Platform: macOS
Application: Arc Browser
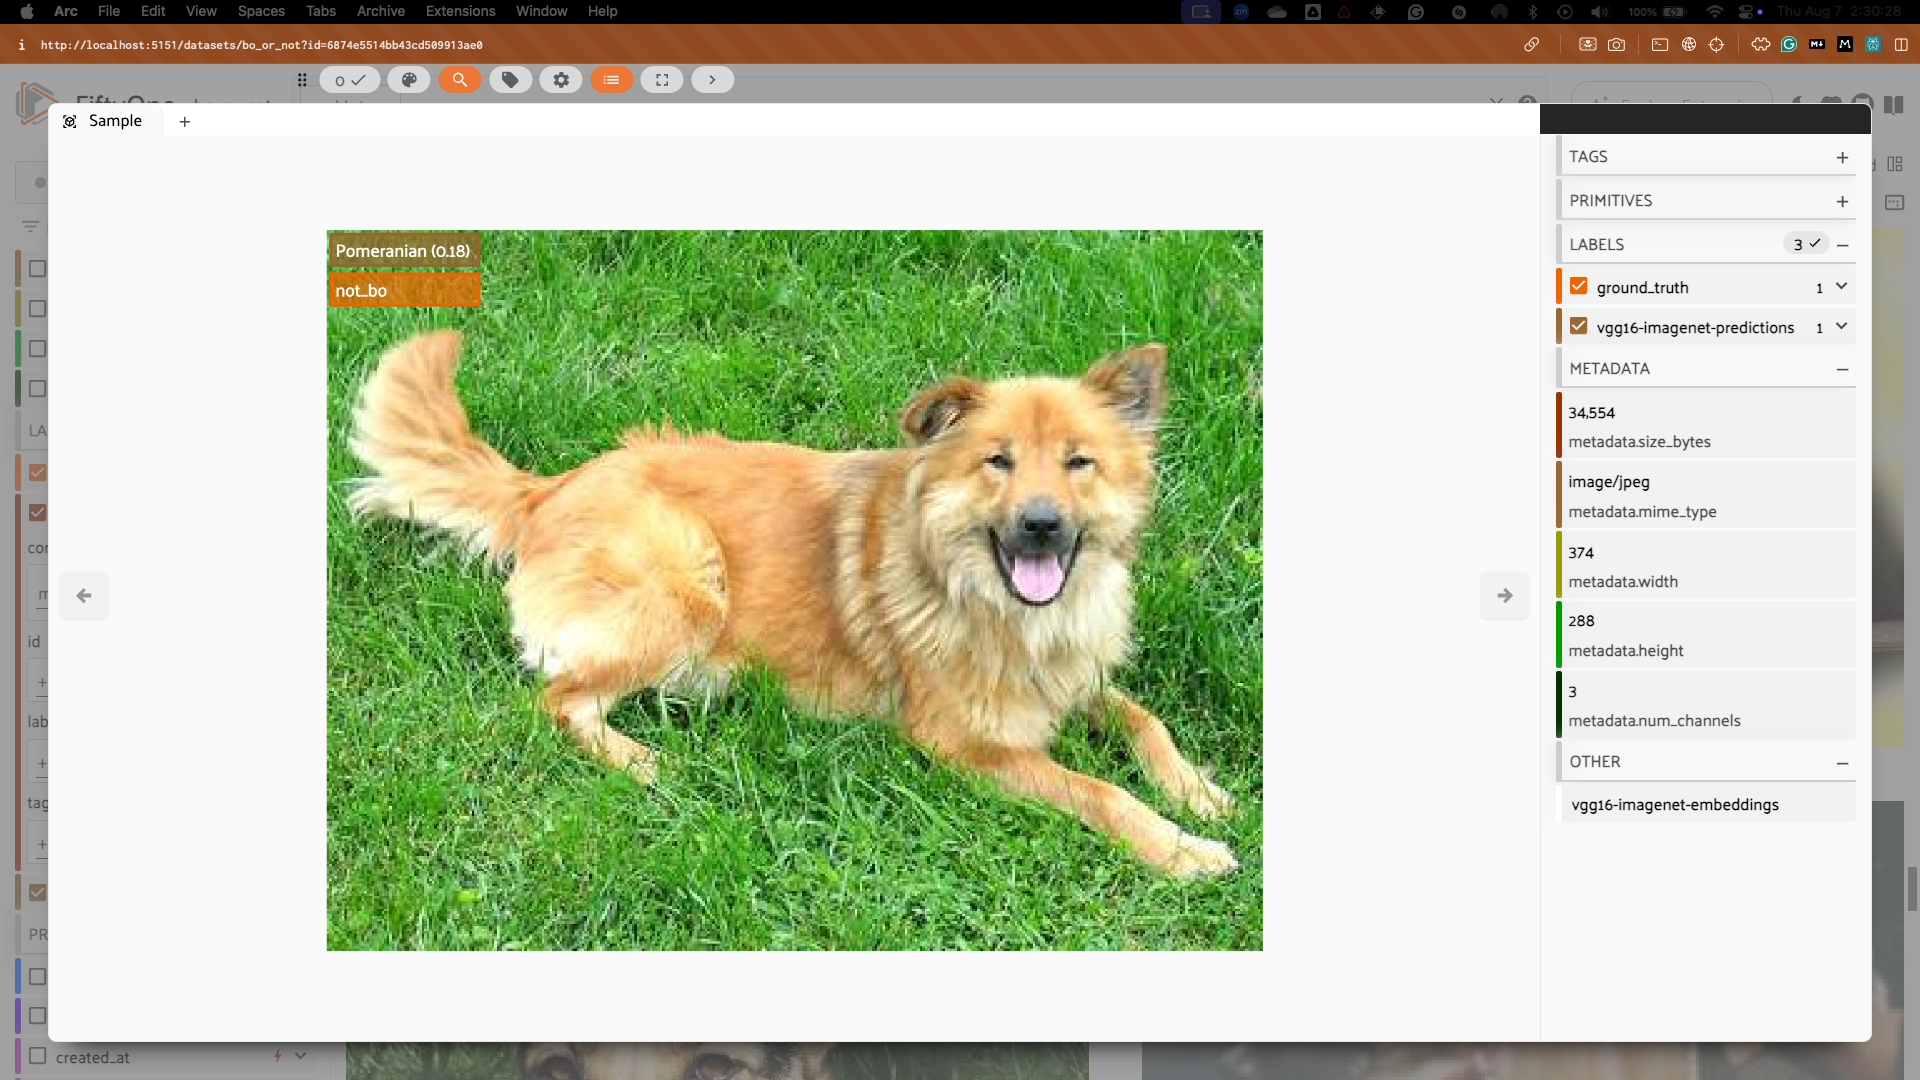
task_description: Hide the sidebar from the sample modal
action_type: click
element_info: Icon
steps_since_start: 1